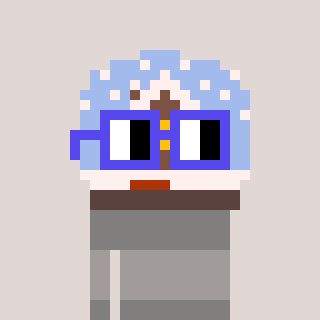
a pixel art character with square blue glasses, a snow globe-shaped head and a bluegrey-colored body on a warm background